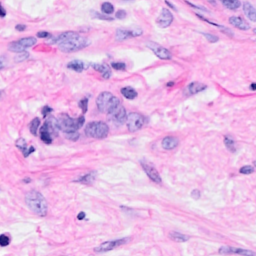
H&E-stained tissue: Breast